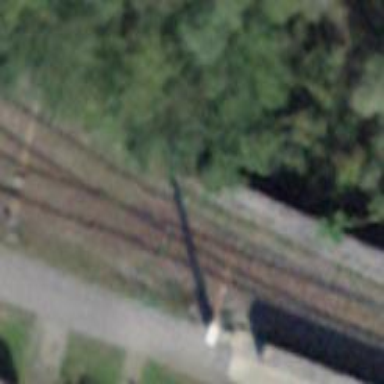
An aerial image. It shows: Railway switch.